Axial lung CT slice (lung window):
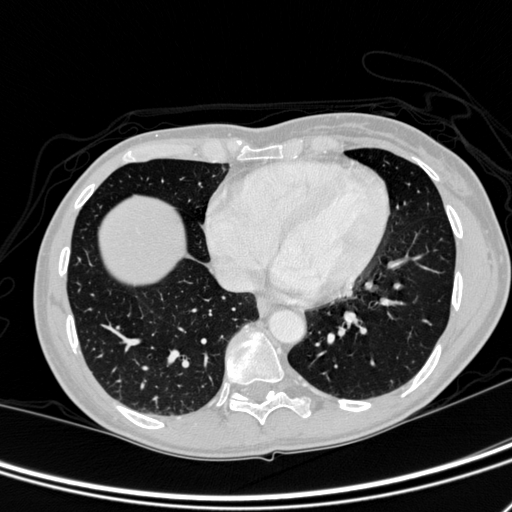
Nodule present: no